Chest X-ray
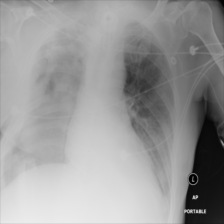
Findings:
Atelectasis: negative
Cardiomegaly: negative
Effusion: negative
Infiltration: negative
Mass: negative
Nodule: negative
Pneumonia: negative
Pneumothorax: negative
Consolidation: negative
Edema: negative
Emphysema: positive
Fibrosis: negative
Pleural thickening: negative
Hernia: negative